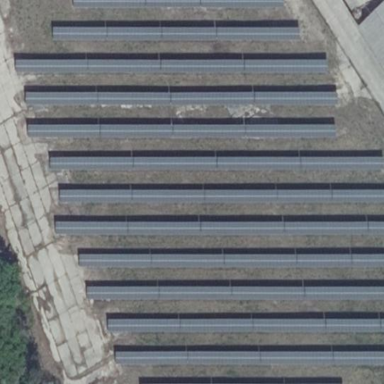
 consisting of solar photovoltaic panels."